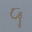
Label: 9